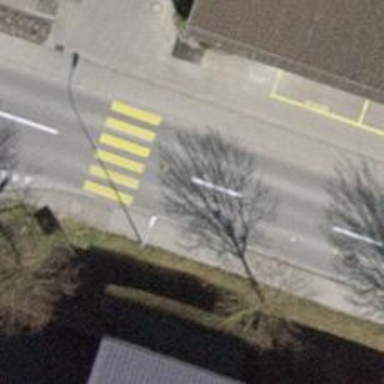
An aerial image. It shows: Uncontrolled zebra crossing.